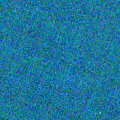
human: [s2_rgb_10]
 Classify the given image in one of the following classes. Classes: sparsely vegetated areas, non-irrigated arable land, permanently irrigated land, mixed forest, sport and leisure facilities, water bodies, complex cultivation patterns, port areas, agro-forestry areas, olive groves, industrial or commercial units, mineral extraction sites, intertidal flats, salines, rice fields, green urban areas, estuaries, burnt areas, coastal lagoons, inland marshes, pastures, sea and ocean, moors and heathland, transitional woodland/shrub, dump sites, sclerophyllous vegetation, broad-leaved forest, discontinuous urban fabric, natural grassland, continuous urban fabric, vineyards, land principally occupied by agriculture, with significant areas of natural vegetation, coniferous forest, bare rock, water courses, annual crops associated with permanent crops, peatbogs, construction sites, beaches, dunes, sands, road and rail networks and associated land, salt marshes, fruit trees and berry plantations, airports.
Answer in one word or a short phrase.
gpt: sea and ocean